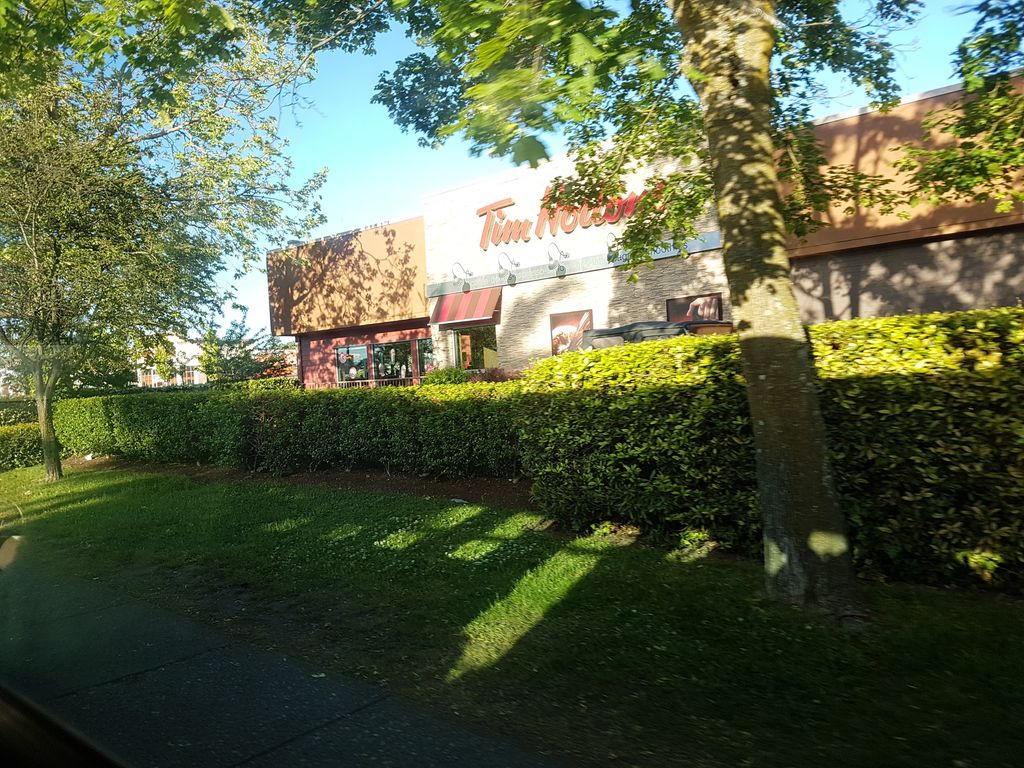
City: victoria